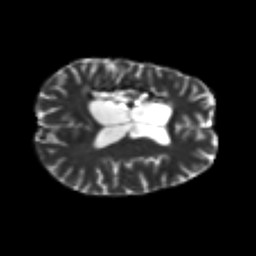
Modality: T2w
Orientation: axial
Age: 31
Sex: female
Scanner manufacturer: siemens
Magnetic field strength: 3 T
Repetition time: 7.7 s
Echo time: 0.09 s